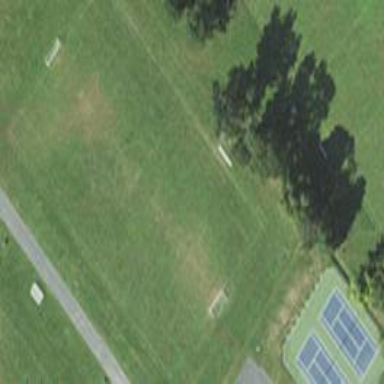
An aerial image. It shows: Grass pitch used for soccer and lacrosse.